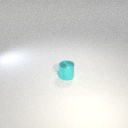
small cyan metal cylinder